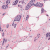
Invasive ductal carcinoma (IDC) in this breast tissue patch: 1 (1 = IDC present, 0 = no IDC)